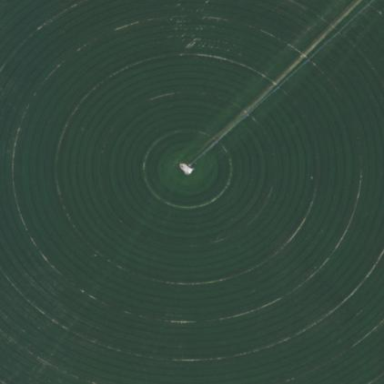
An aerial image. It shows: Farmland with pivot irrigation system.